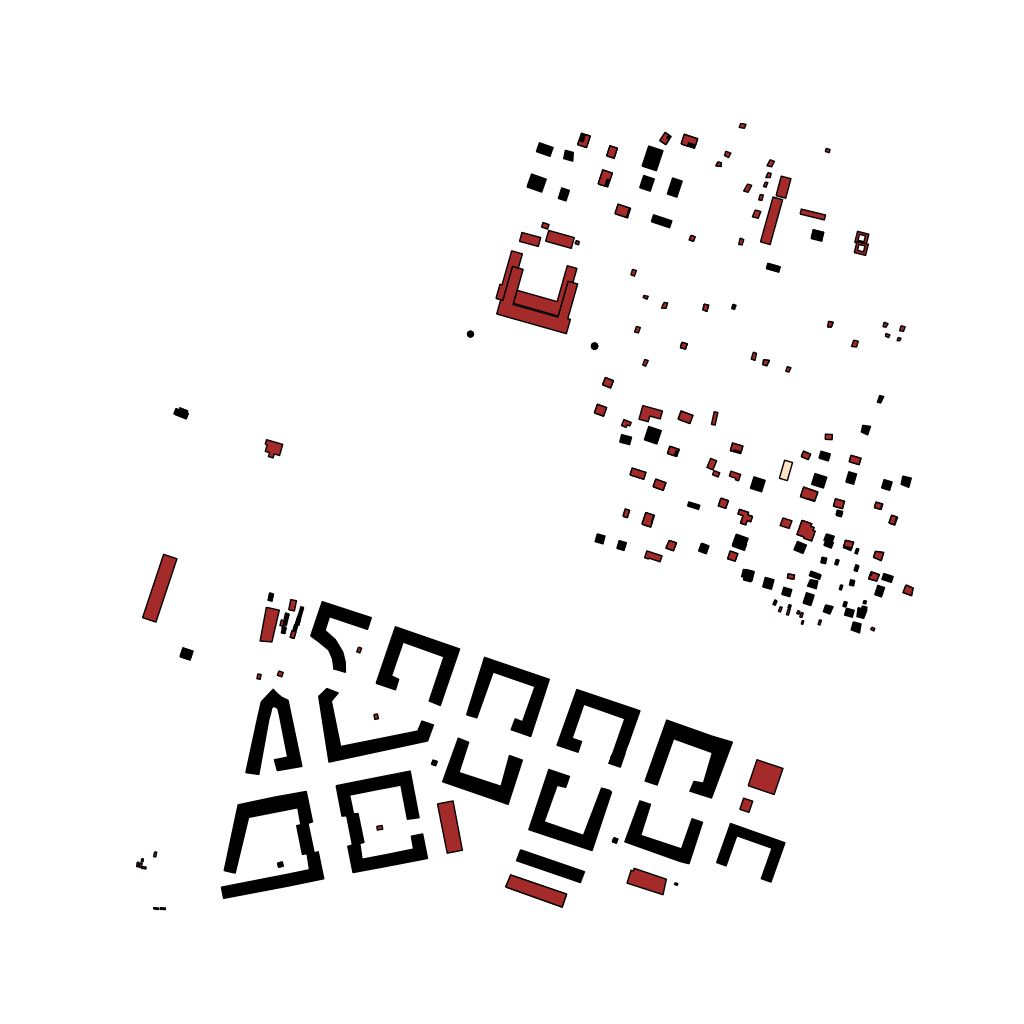
Tags: overhead vector_map, recreation, residential, special, historical, modern, individual_rise, low_rise, density_2, Building, Facility, Vet, 1.0 km²